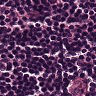
Metastatic tissue present: no